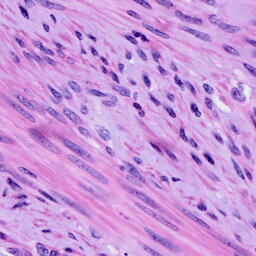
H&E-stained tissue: Cervix